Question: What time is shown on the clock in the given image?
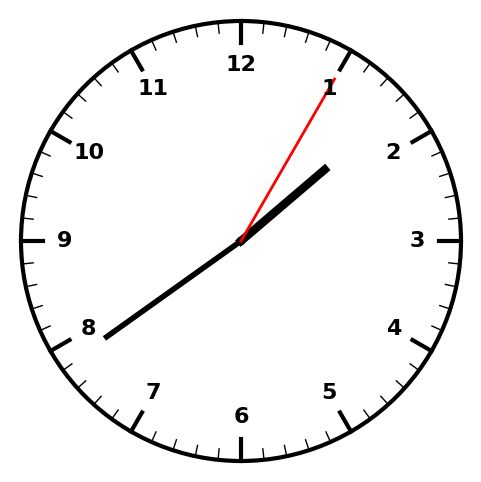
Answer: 01:39:05